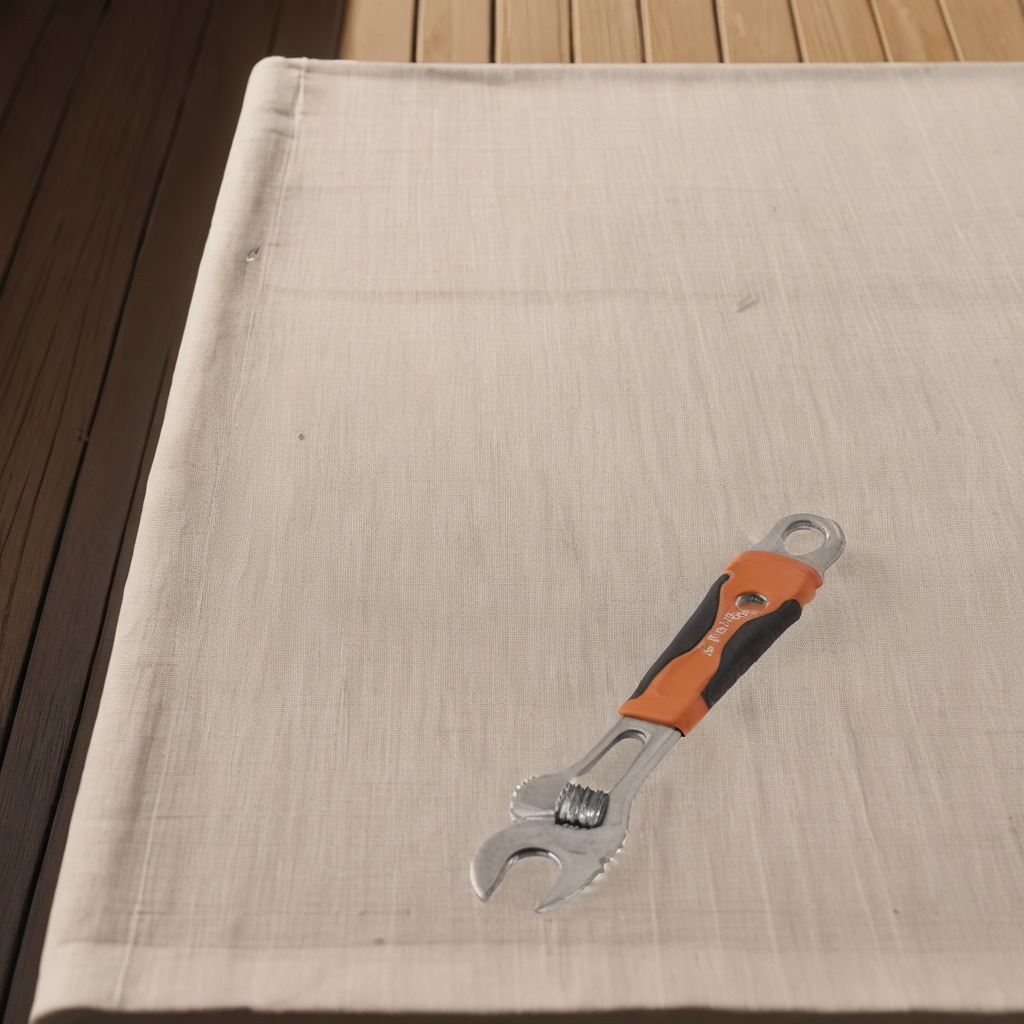
A wrench lies on a wooden table in an outdoor workshop during daytime bright natural light soft shadows worn but beneath the cloth.